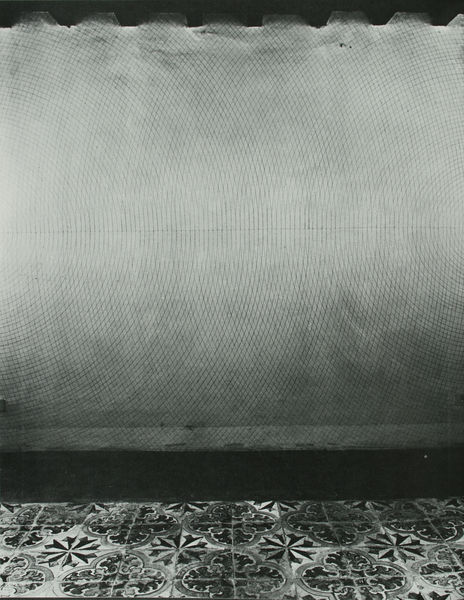
Titel: Arcs from two opposite sides of the wall (Wall Drawing)
Künstler: Sol Lewitt
Standort: Bari
Institution: Collection Dr. and Mrs. Lorenzo Bonomo
Schlagwörter: dunkel, schatten, weiß, blumen, bunt, grau, hell, hintergrund, licht, mitte, raum, schwarz, vordergrund, blüten, muster, ornament, wand, stein, bild, vorhang, boden, stoff, pflanze, pflanzen, kreis, rund, keramik, fußboden, netze, fläche, flächen, modern, mauer, ziegel, formen, monochrom, linien, vorsprung, tafel, floral, ornamente, streifen, stufe, naht, foto, fotografie, photographie, gang, orient, orientalisch, linie, symmetrisch, lithographie, schwarz-weiss, sterne, schraffuren, radierung, lithografie, fliesen, kreise, kacheln, mosaik, photo, organisch, quadrate, arabisch, horizontal, stange, ornamentik, steinboden, wandbild, fotographie, stahl, blech, lewitt, netz, verputz, installation, anordnung, kleeblatt, halbkreise, vierpass, ausdehnung, mittig, schlaufen, portugal, wandgestaltung, lissabon, sol lewitt, instalation, bodeb, bodenradierung, epizenter, fußboden wand lithografie, getackert, kleeblattförmig, konzentrik, metallplatte, radarkreise